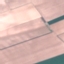
Land use / land cover: AnnualCrop